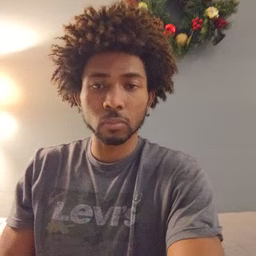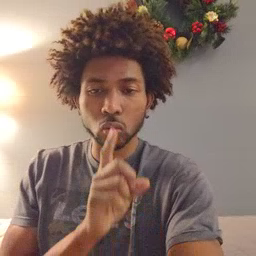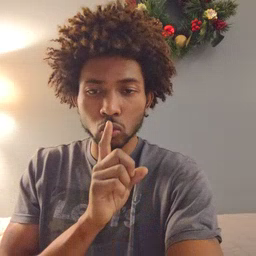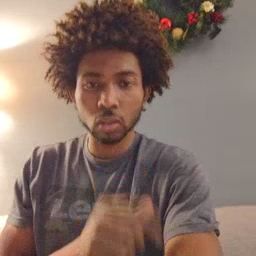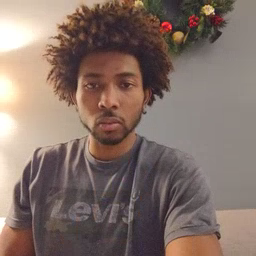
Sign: shhh